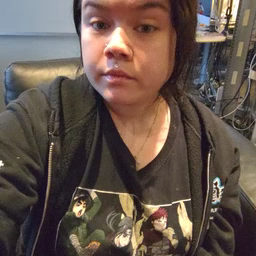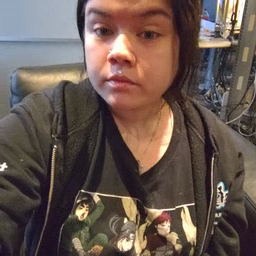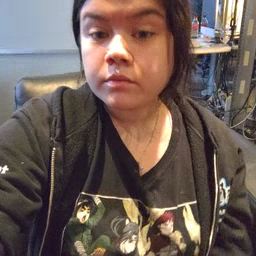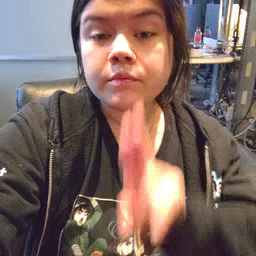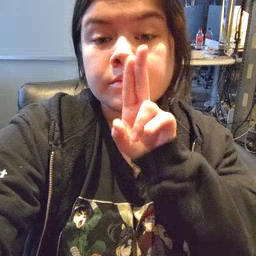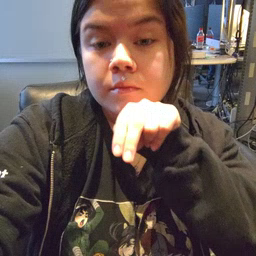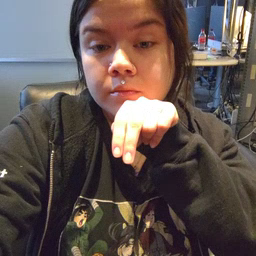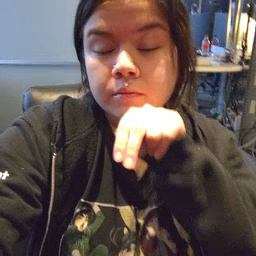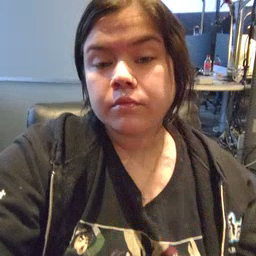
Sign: tongue